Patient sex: M
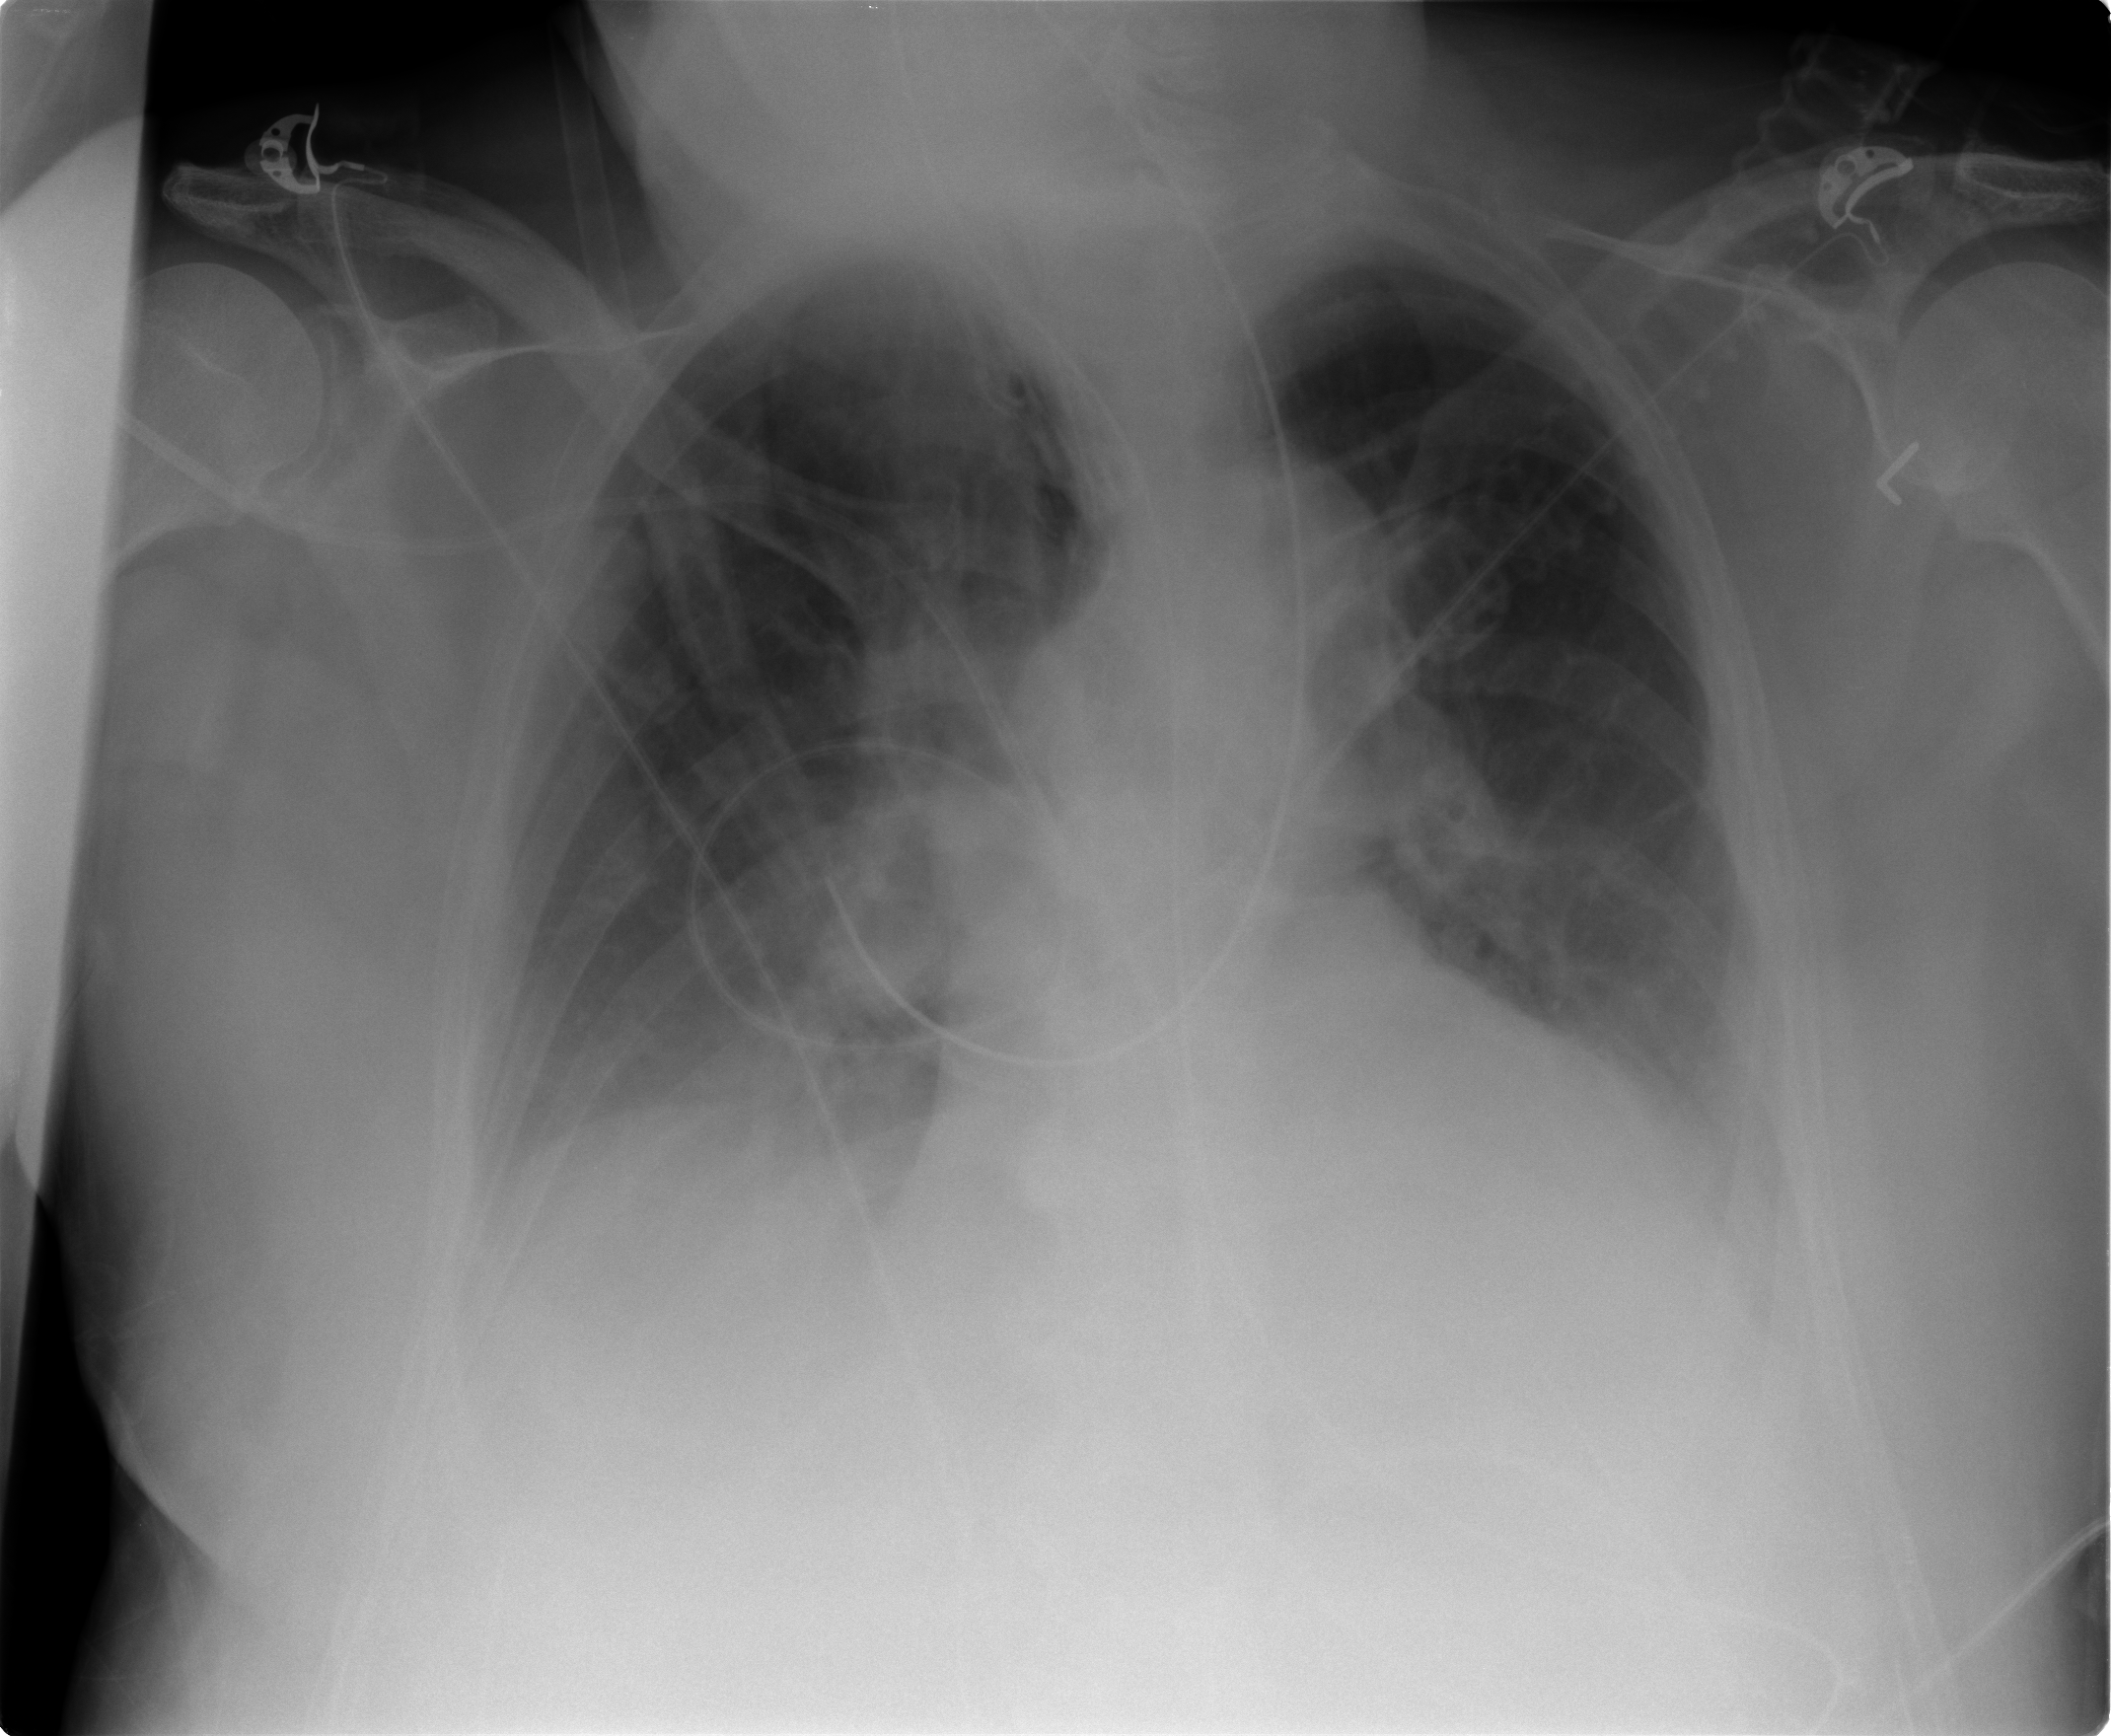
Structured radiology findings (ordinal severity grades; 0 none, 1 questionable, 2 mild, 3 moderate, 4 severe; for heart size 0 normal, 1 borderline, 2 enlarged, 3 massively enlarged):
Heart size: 1
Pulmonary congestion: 2
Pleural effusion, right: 2
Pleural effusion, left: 2
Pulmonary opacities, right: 1
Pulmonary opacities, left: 0
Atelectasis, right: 2
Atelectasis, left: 2